Question: Statutory Disclaimer: New to JavaScript
: MyForm
:
'''
ntt_name
ntt_lookup1
ntt_lookup2
'''
:
Read the value of ntt_lookup1 and ntt_lookup2 and get the name (not the id) and concatenate them and populate it on the name field (Primary Attribute).
I upload this as a Web Resource, associate it with the Form MyForm and add it to the onsave event.
I get the following error.

: What am I doing wrong?
:
1. Did a google search for the error and found this SO question. So, double checked for any missing brackets using both Notepad++ and by manually tracing it with hand.
---
:
'''
if (typeof(CRMDynamics2011) == "undefined")
{ CRMDynamics2011 = {}; }
CRMDynamics2011.MyForm = {
FormSave: function() {
alert("Within Function FormSave");
var lookup1 = Xrm.Page.getAttribute("ntt_lookup1").getValue();
var lookup2 = Xrm.Page.getAttribute("ntt_lookup2").getValue();
if (lookup1 != null && lookup1[0] && lookup1[0].name != null) {
alert("lookup1 is NOT NULL");
var value1 = lookup1[0].name;
}
if (lookup2 != null && lookup2[0] && lookup2[0].name != null) {
alert("lookup2 is NOT NULL");
var value2 = lookup2[0].name;
}
var fieldName = Xrm.Page.getAttribute("ntt_name");
fieldName.setValue(value1 + ' - ' + value2);
}
};
'''
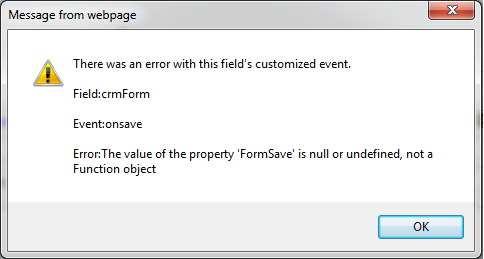
Answer: As you are using namespacing, you must fully qualify the method you want to call.
So in the form properties for CRM, for the OnSave event use
'''
CRMDynamics2011.MyForm.FormSave();
'''
CRM should then call your method when you click save.